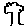
Label: tree